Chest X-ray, PA view. Patient: 41 years old, sex M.
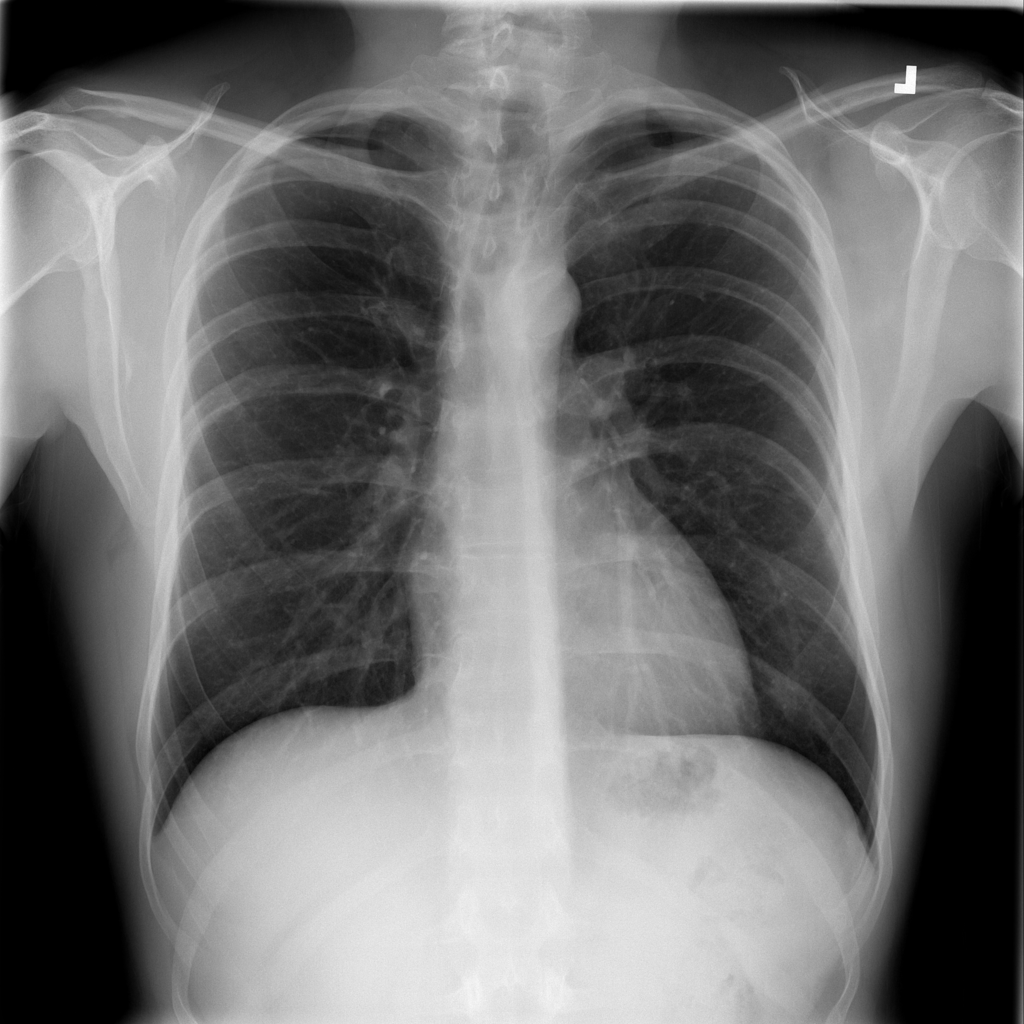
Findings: No Finding